Interaction volume radius: 5 \u00c5
Interaction volume height: 25 \u00c5
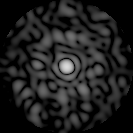
Disorder parameter: 0.8613